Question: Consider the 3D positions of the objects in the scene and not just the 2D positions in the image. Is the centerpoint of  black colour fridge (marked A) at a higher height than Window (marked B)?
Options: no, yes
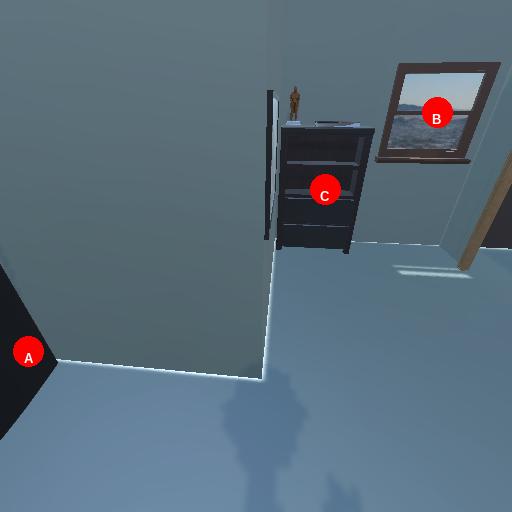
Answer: no